Question: I have a select query to build and I can't get it work propery. I was hopeing for a few sudggestions from more advanced MySQL developers.
So my tables are:
'''
CREATE TABLE IF NOT EXISTS 'gv' (
'id' int(11) NOT NULL AUTO_INCREMENT,
'option_id' int(11) NOT NULL,
'group_id' int(11) NOT NULL,
PRIMARY KEY ('id')
) ENGINE=InnoDB DEFAULT CHARSET=latin1 AUTO_INCREMENT=7 ;
INSERT INTO 'gv' ('id', 'option_id', 'group_id') VALUES
(1, 1, 1),
(2, 2, 2),
(3, 3, 2),
(4, 4, 3),
(5, 5, 4),
(6, 6, 4);
CREATE TABLE IF NOT EXISTS 'igv' (
'id' int(11) NOT NULL AUTO_INCREMENT,
'item_id' int(11) NOT NULL,
'gv_id' int(11) NOT NULL,
PRIMARY KEY ('id')
) ENGINE=InnoDB DEFAULT CHARSET=latin1 AUTO_INCREMENT=9 ;
INSERT INTO 'igv' ('id', 'item_id', 'gv_id') VALUES
(1, 1, 1),
(2, 1, 3),
(3, 2, 1),
(4, 2, 2),
(6, 3, 5),
(7, 4, 2),
(8, 2, 6);
CREATE TABLE IF NOT EXISTS 'items' (
'item_id' int(11) NOT NULL AUTO_INCREMENT,
PRIMARY KEY ('item_id')
) ENGINE=InnoDB DEFAULT CHARSET=latin1 AUTO_INCREMENT=6 ;
INSERT INTO 'items' ('item_id') VALUES
(1),
(2),
(3),
(4),
(5);
'''
Now I will explain what these tables are doing:
1. gv comes from group_values. A group is like a property for an item. Ex: Color. each row holds values for a group. Ex: Red ( option_id ) for group Color ( group_id ).
2. igv comes from item group values. An item is the main entity in my project, like a product. each row holds relations between items and group_values. Ex: An item with Red Color. it's linked to the gv table by gv_id ( igv.gv_id = gv.id ).
3. items comes from items :) I have simplified for this example to only one column, item_id.
What I need to query:
Well, in my app I have a selected item ( my_item ) ( with 0 or more group values attached ).
I need all the items that have exactly the same group_values defined, or no values specified for my_item groups. In php I can extract all the attached groups as an array with ids, also all the group_values. But I found no way to select what I need to from this database.
I will appreciate very much any input provided into this massive time-consumming select.
Thanks!
A short sketched-up example. On the left we have the item that is matching all the right items ( separated with comma ).

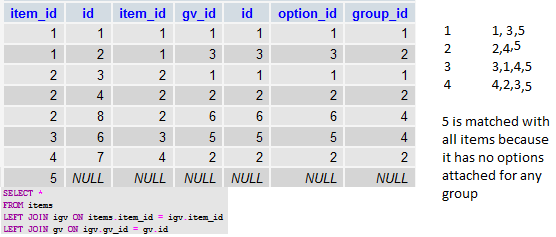
Answer: OK, so to start with we need to find all items with a group matching another item:
'''
SELECT igv.item_id, sigv.item_id FROM igv
INNER JOIN gv ON igv.gv_id = gv.id
INNER JOIN gv sgv ON gv.group_id = sgv.group_id
INNER JOIN igv sigv ON sigv.gv_id = sgv.id
WHERE igv.item_id = items.item_id
AND sigv.item_id = similar.item_id
'''
We then are only interested when the option does match:
'''
SELECT igv.item_id, sigv.item_id dissimilar FROM igv
INNER JOIN gv ON igv.gv_id = gv.id
INNER JOIN gv sgv ON gv.group_id = sgv.group_id
INNER JOIN igv sigv ON sigv.gv_id = sgv.id
WHERE igv.item_id = items.item_id
AND sigv.item_id = similar.item_id
AND gv.option_id != sgv.option_id
'''
Then we are only interested in the items that are selected above. This can be done using either 'NOT EXISTS' or a 'LEFT JOIN'. Here's how to do it with 'NOT EXISTS':
'''
SELECT items.item_id, similar.item_id similar_id
FROM items similar
INNER JOIN items
WHERE items.item_id != similar.item_id
AND NOT EXISTS (
SELECT igv.item_id, sigv.item_id dissimilar FROM igv
INNER JOIN gv ON igv.gv_id = gv.id
INNER JOIN gv sgv ON gv.group_id = sgv.group_id
INNER JOIN igv sigv ON sigv.gv_id = sgv.id
WHERE sigv.item_id = similar.item_id
AND igv.item_id = items.item_id
AND gv.option_id != sgv.option_id
)
'''
Result:
'''
ITEM_ID SIMILAR_ID
1 3
1 5
2 4
2 5
3 1
3 4
3 5
4 2
4 3
4 5
5 1
5 2
5 3
5 4
'''